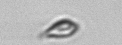
Label: Cryptophyta